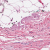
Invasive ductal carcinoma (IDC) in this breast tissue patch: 0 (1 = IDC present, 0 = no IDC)